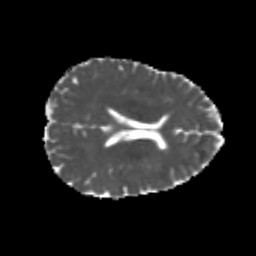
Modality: MD
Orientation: axial
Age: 25
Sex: female
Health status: healthy
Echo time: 0.074 s